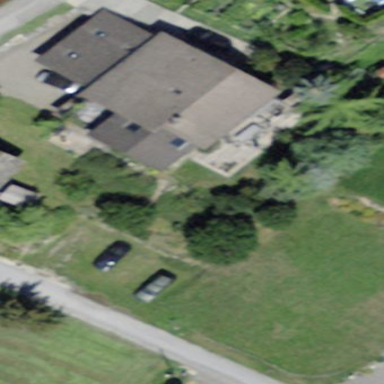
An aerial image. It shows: Simple house.